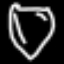
Label: diamond